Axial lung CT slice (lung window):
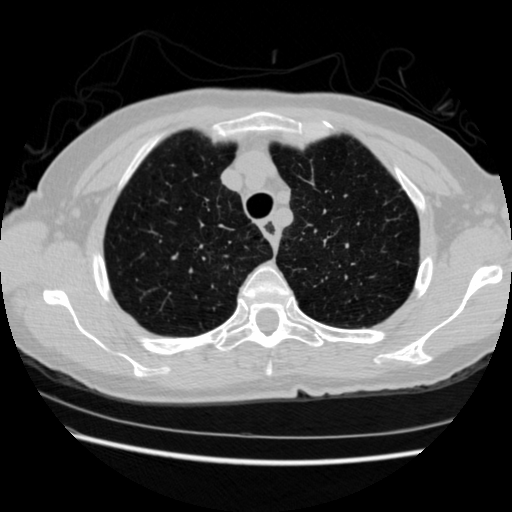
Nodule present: no